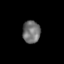
Tissue: skin
Cell type: Epithelial cells
Senescence score: 0.2411
Nuclear area (px): 387
Mean DAPI intensity: 114.708